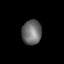
Tissue: lung
Cell type: Epithelial cells
Senescence score: 0.1975
Nuclear area (px): 477
Mean DAPI intensity: 107.289